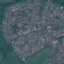
Label: Residential